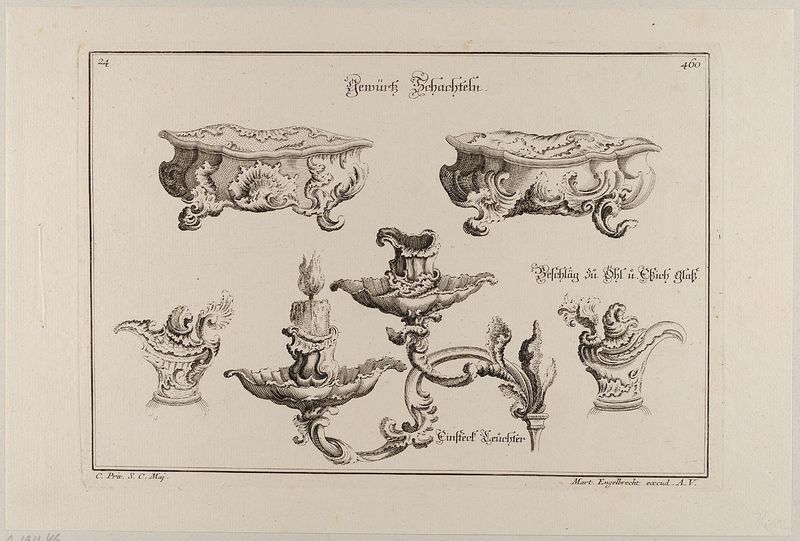
Titel: Gewürzschachtel, Einsteck-Leuchter und Beschlag für Öl- und Essigflasche
Künstler: Martin Engelbrecht
Standort: Hamburg
Institution: Museum für Kunst und Gewerbe Hamburg
Schlagwörter: lampen, barock, rokoko, grafik, graphik, beleuchtung, leuchter, fotografie, photographie, druckgraphik, druckgrafik, radierung, kunstgewerbe, kunsthandwerk, rocaille, style, reproduktionen, barockzeit, barockzeitalter, industriedesign, druckerzeugnisse, muschelwerk, behälter, ornamentstich, vorlageblätter, gewürzdose, gewürzstreuer